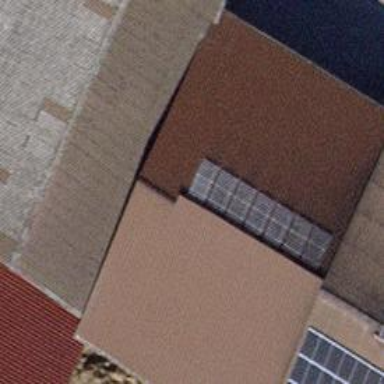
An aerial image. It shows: View of roof of building.